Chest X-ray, PA view. Patient: 65 years old, sex F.
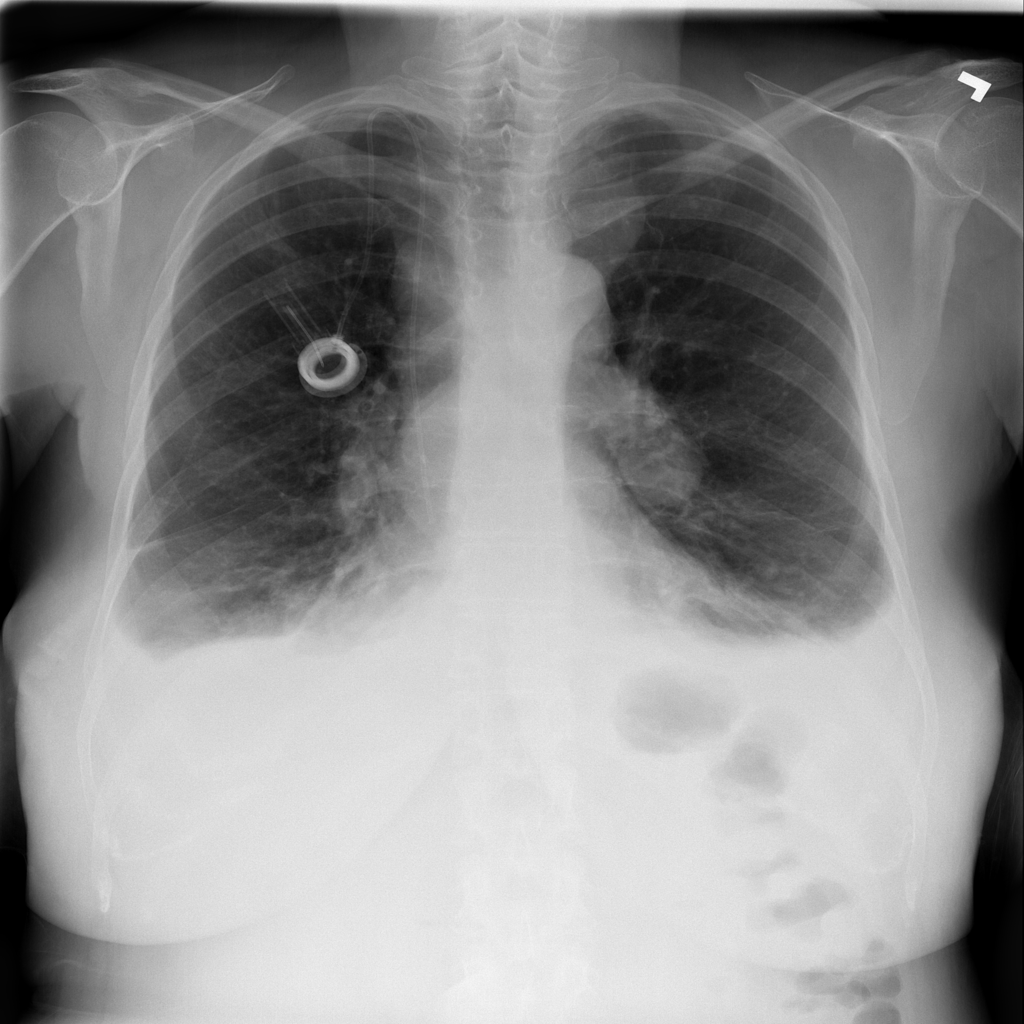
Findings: Atelectasis, Infiltration, Mass